Aerial crown-view tile of a tropical tree (Barro Colorado Island, Panama), acquired 20250915:
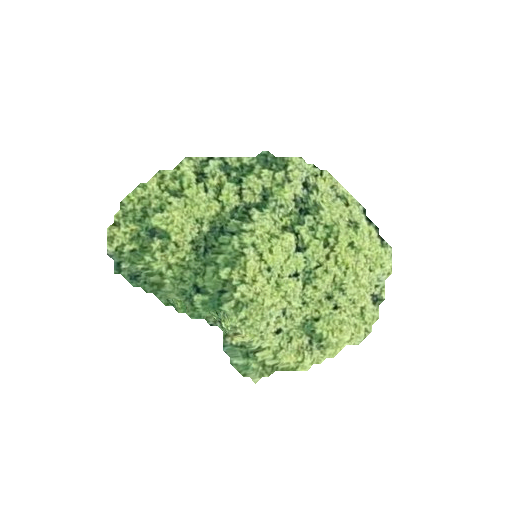
Species: Alseis blackiana
GBIF accepted scientific name: Alseis blackiana
Crown area: 63.097 m²